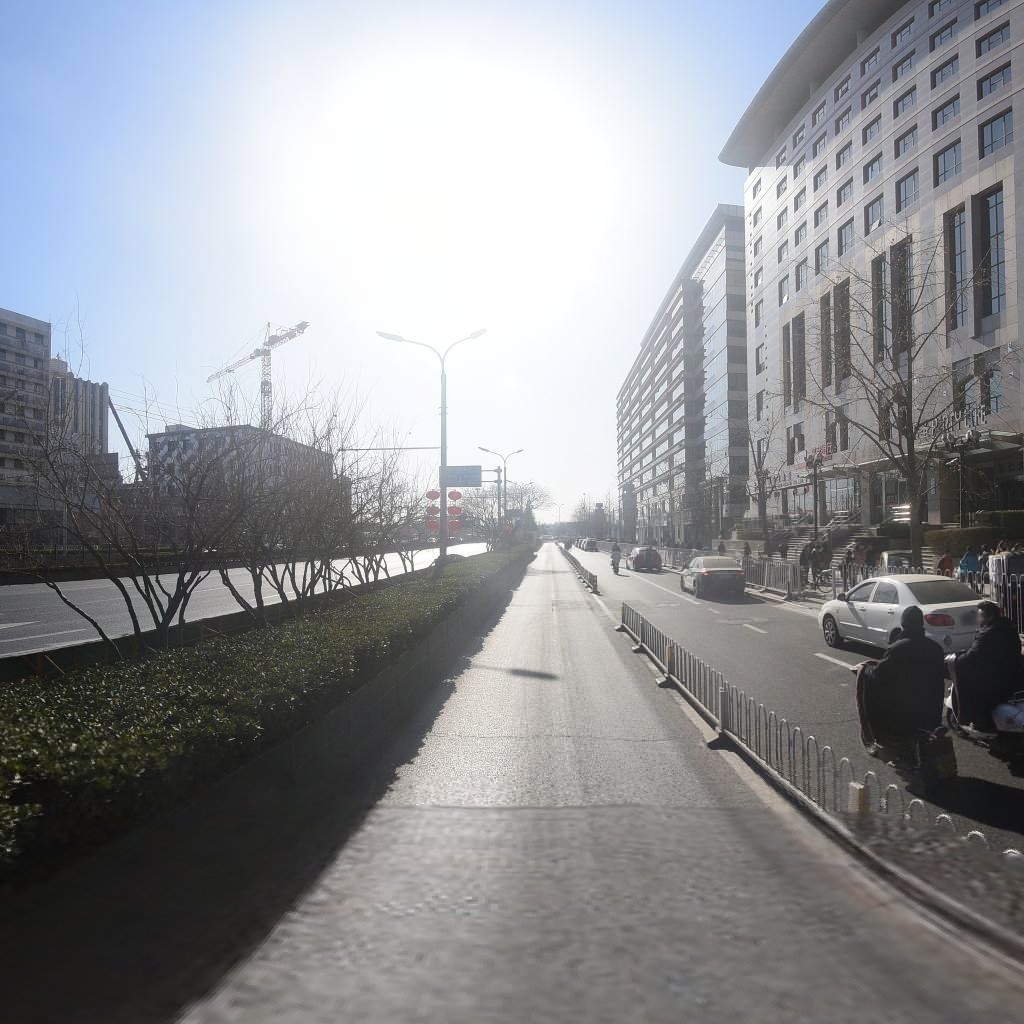
Region: Dongcheng
Road damage annotations: transverse crack, transverse crack